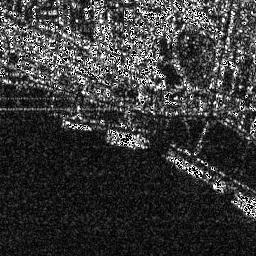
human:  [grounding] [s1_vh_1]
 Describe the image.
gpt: In the satellite image, there is  <ref>1 small ship </ref> <box>[[23, 46, 35, 51, 0]]</box> located at left,  <ref>1 medium ship </ref> <box>[[41, 49, 57, 58, 0]]</box> located at center,  <ref>1 large ship </ref> <box>[[64, 58, 87, 74, 0]]</box> located at right.